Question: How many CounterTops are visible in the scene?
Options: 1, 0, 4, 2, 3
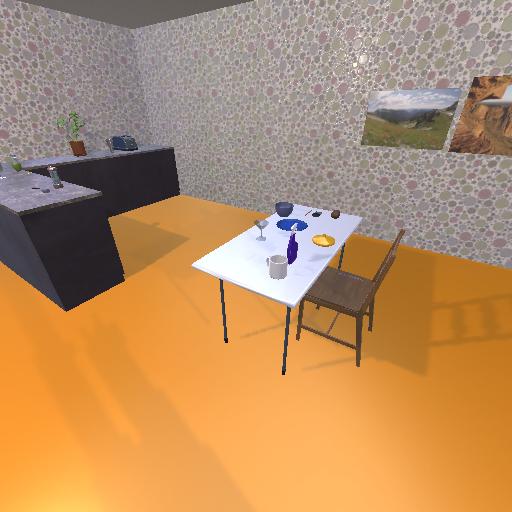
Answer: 1